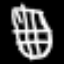
Label: diamond